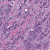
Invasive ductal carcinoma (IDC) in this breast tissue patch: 1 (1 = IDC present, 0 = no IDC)